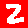
Digit: 2